Question: I can't run the java program in the CMD,but it's OK in the eclipse.

These are my configures:
CLASSPATH:.;%JAVA_HOME%\lib\dt.jar;%JAVA_HOME%\lib ools.jar
JAVA_HOME:C:\Program Files\Java\jdk1.7.0_03
PATH:%JAVA_HOME%in;%JAVA_HOME%\jrein
I don't think there is something wrong with the program,because I am not successful in running even one program.All these programs come from the official website of Head First Java.I can use without any problems.
I can only provide these now.If you need more information.I'll provide it to you.
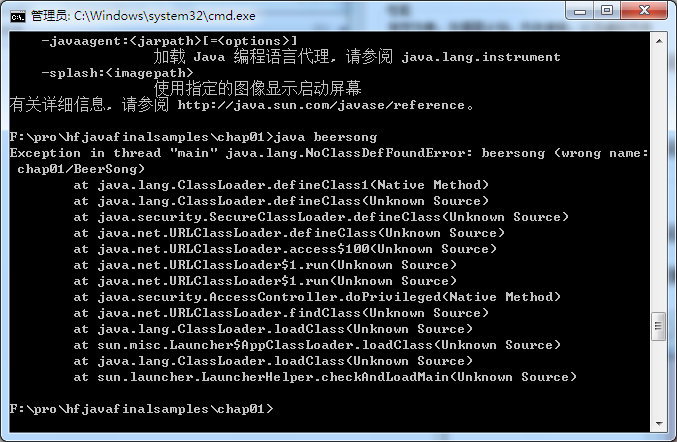
Answer: You should be in 'f:\pro\hfjavafinalsamples' and run
'''
java chap01.BeerSong
'''
You need to give the 'java' command the fully qualified class name, which according to the error message is 'chap01.BeerSong'. Then 'java' will look for the class 'BeerSong' within the 'chap01' package by checking in the 'chap01' directory.
Note that Java is case-sensitive as well, even though the file system isn't - the class simple name is 'BeerSong', not 'beersong'.